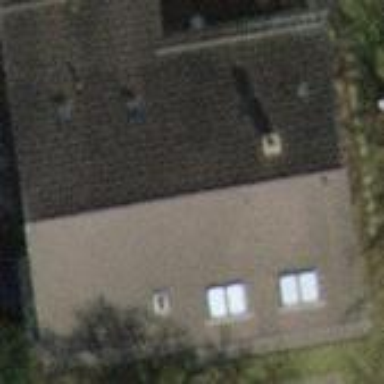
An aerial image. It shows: Pitched roof building.